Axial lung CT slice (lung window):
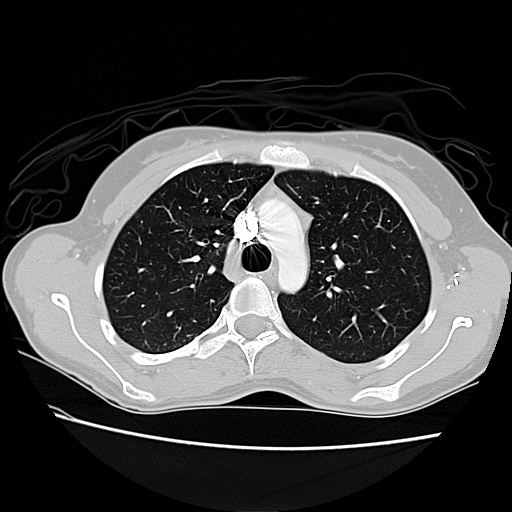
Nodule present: no